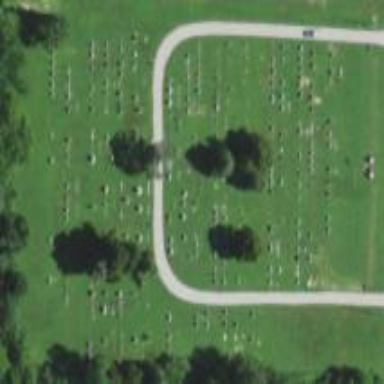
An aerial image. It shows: Cemetery.